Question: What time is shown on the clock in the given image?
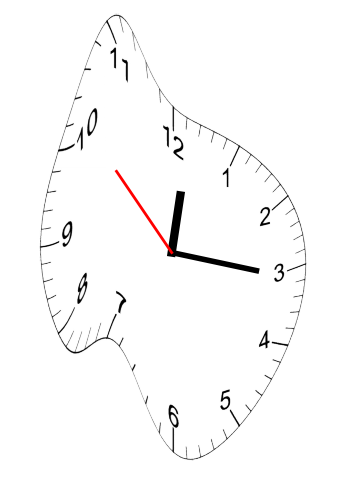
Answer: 12:15:52